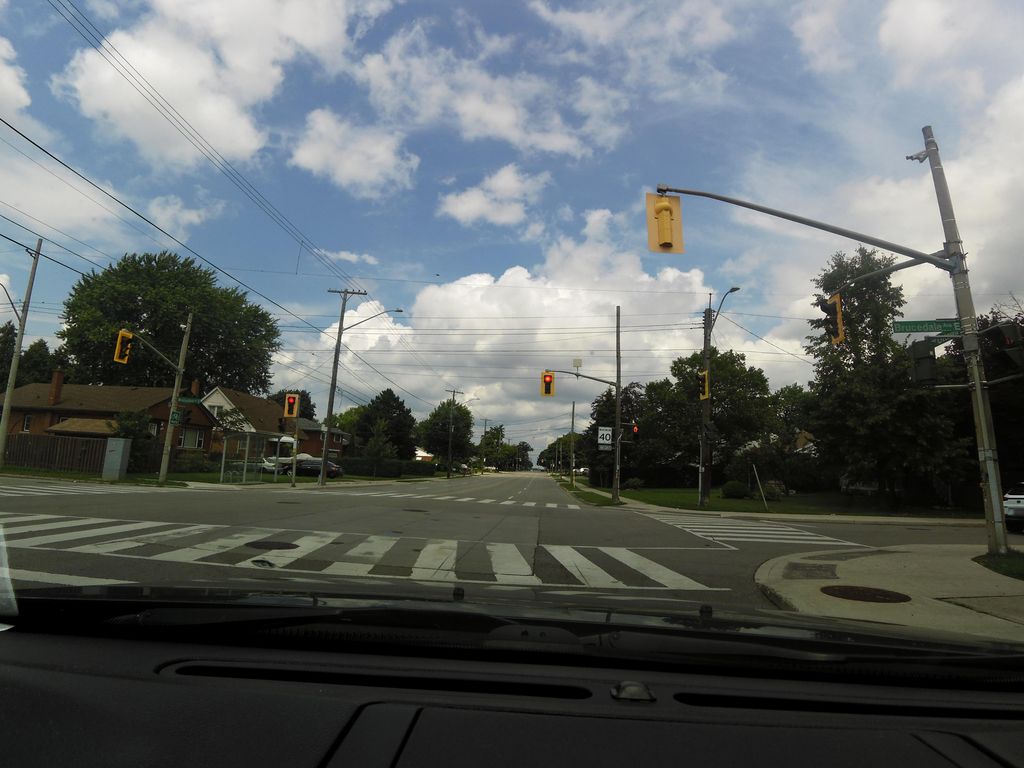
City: hamilton